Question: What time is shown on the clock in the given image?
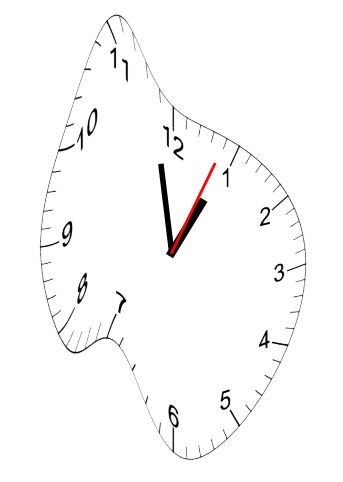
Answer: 12:58:04